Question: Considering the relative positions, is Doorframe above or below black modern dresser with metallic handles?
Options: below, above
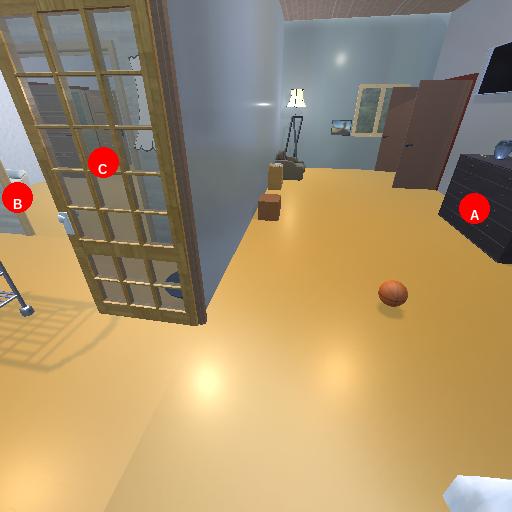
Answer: below